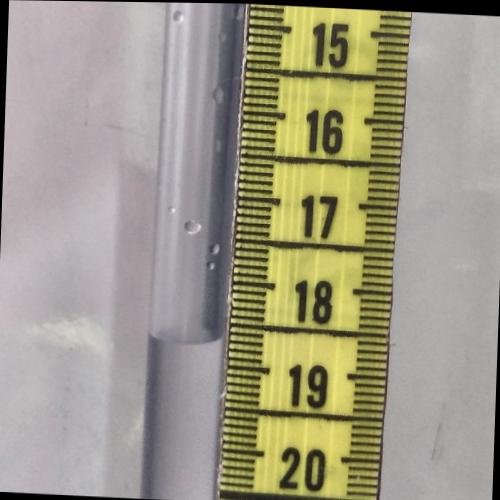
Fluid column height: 18.7 cm